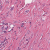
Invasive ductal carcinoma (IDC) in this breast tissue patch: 1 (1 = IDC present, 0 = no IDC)